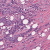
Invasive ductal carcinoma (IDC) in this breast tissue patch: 1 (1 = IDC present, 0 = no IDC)